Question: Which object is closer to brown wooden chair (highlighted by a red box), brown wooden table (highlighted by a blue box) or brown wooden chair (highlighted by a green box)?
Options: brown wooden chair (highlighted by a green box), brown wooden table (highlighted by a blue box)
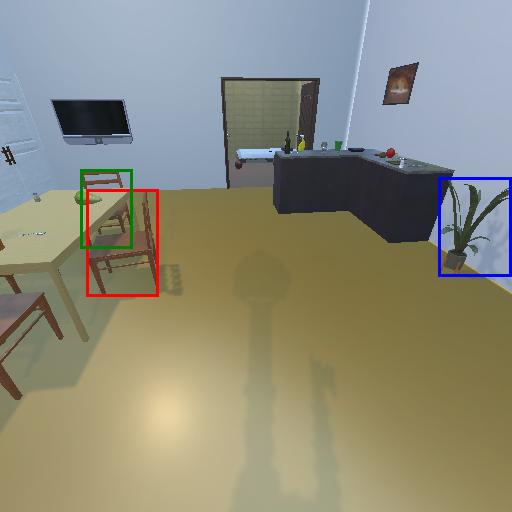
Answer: brown wooden chair (highlighted by a green box)